Field crop: tomato
Growth stage: 1
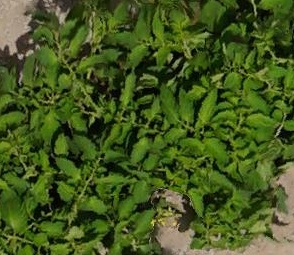
Species: tomato